問題: AB<ACである鋭角三角形ABCにおいて、AからBCにおろした垂線の足をH、線分BCの中点をMとします。線分AH上に∠BAH+∠MPH+∠BCA=90°を満たす点Pをとったところ、BM=CM=7、PM=8となりました。このとき線分APの長さはいくつですか。
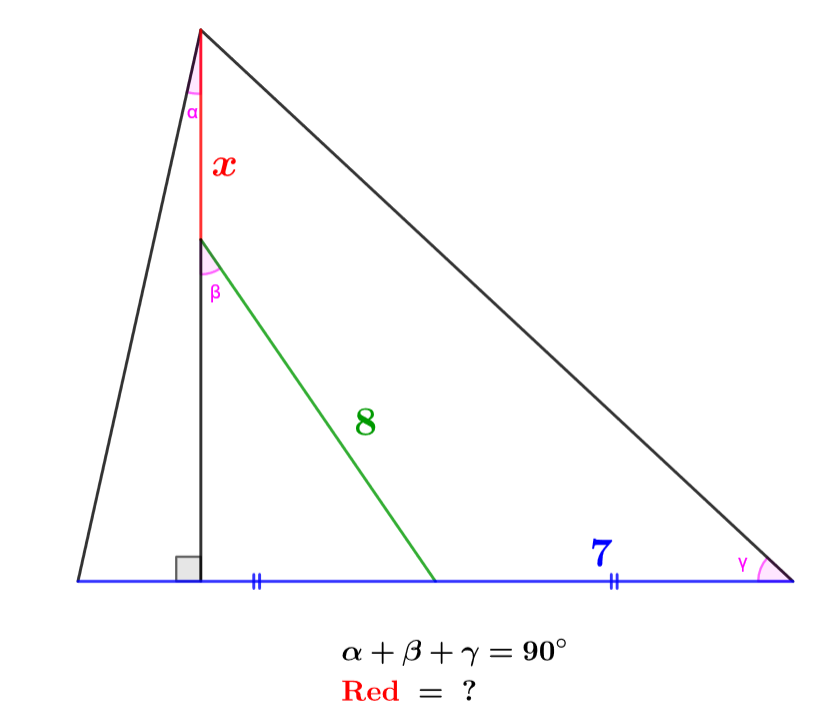
解答: 三角形ABCの外心をOとする。∠BAH=∠CAOに注意すれば、∠MPH=∠OAPであり、PM//AO。またAP//OMであるから、四角形APMOは平行四辺形である。したがってAP=OM、PM=AO=CO=8であるから解答は√15。
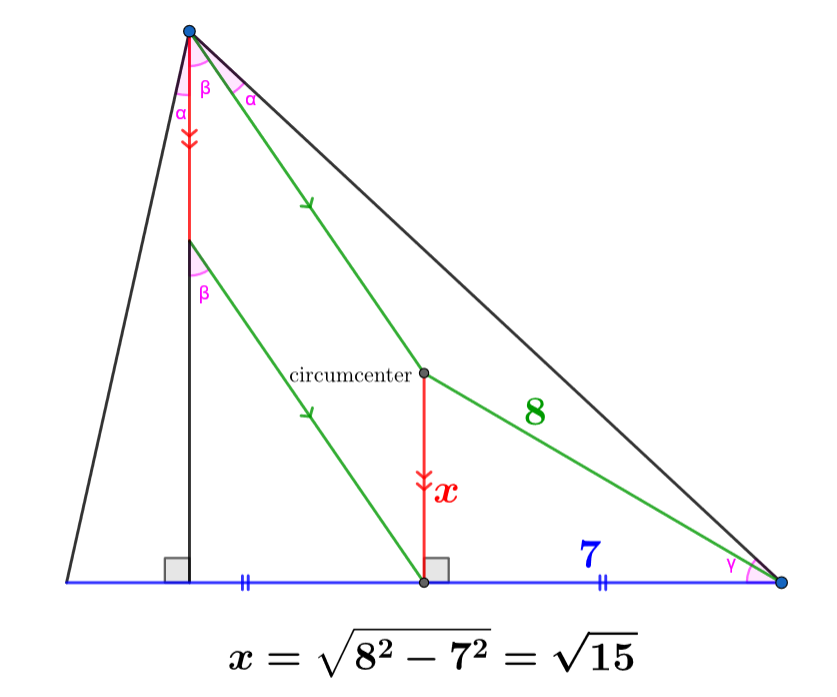
答え: √15
タグ: 等角共役